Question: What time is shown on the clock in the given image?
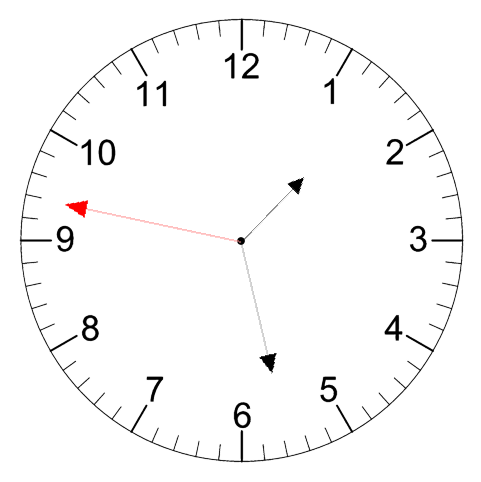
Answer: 01:27:47